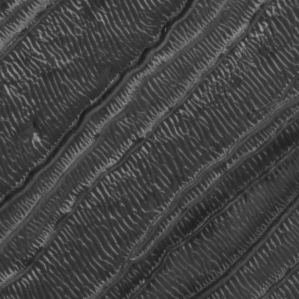
Label: frost